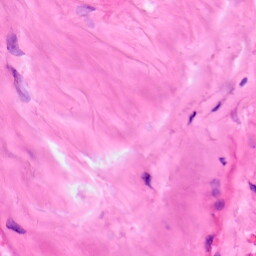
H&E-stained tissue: Lung